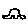
Label: car